高二 · 解析几何
7. 双曲线 $\frac{x^{2}}{m^{2}-4}-\frac{y^{2}}{m+1}=1$ 的焦点在 $y$ 轴上, 则 $m$ 的取值范围是 \$ \qquad \$ .

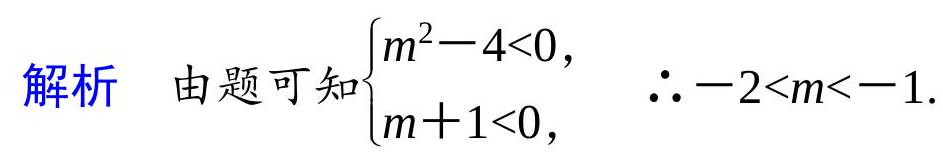
答案: ： $(-2,-1)$